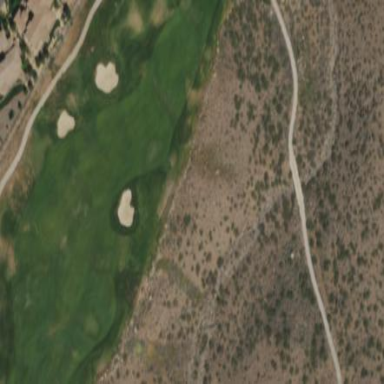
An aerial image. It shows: Rough area on grassy golf course.